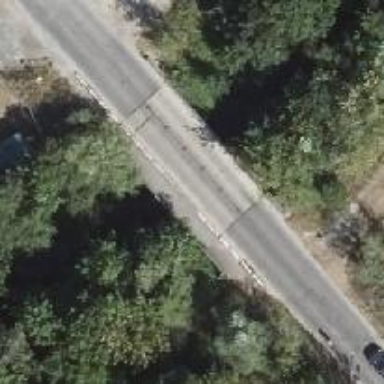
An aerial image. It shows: Tertiary road on concrete bridge. The right sidewalk has asphalt surface.